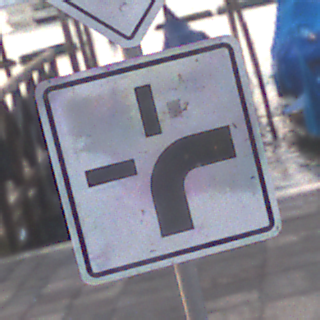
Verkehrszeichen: VerlaufVorfahrtsstrasse3
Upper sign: Vorfahrtsstrasse
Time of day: SunriseSunset
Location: Outdoor (Urban)
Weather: Clear
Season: NotSpecified
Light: Natural